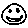
Label: smiley face